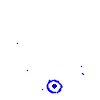
Particle: electron